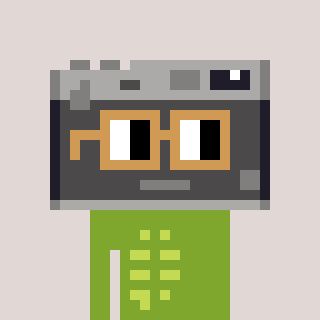
a pixel art character with square brown glasses, a camera-shaped head and a slimegreen-colored body on a warm background